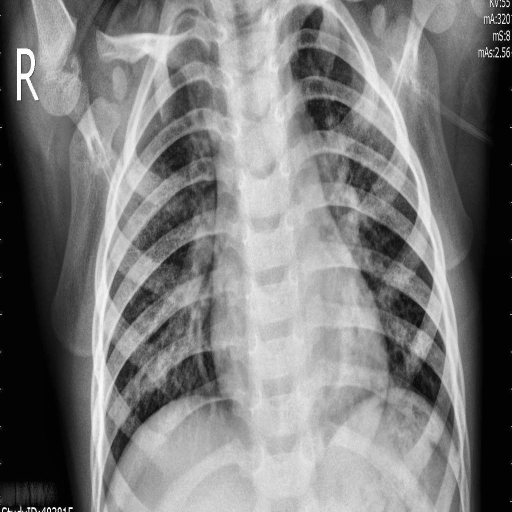
Finding: PNEUMONIA